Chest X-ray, PA view. Patient: 65 years old, sex F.
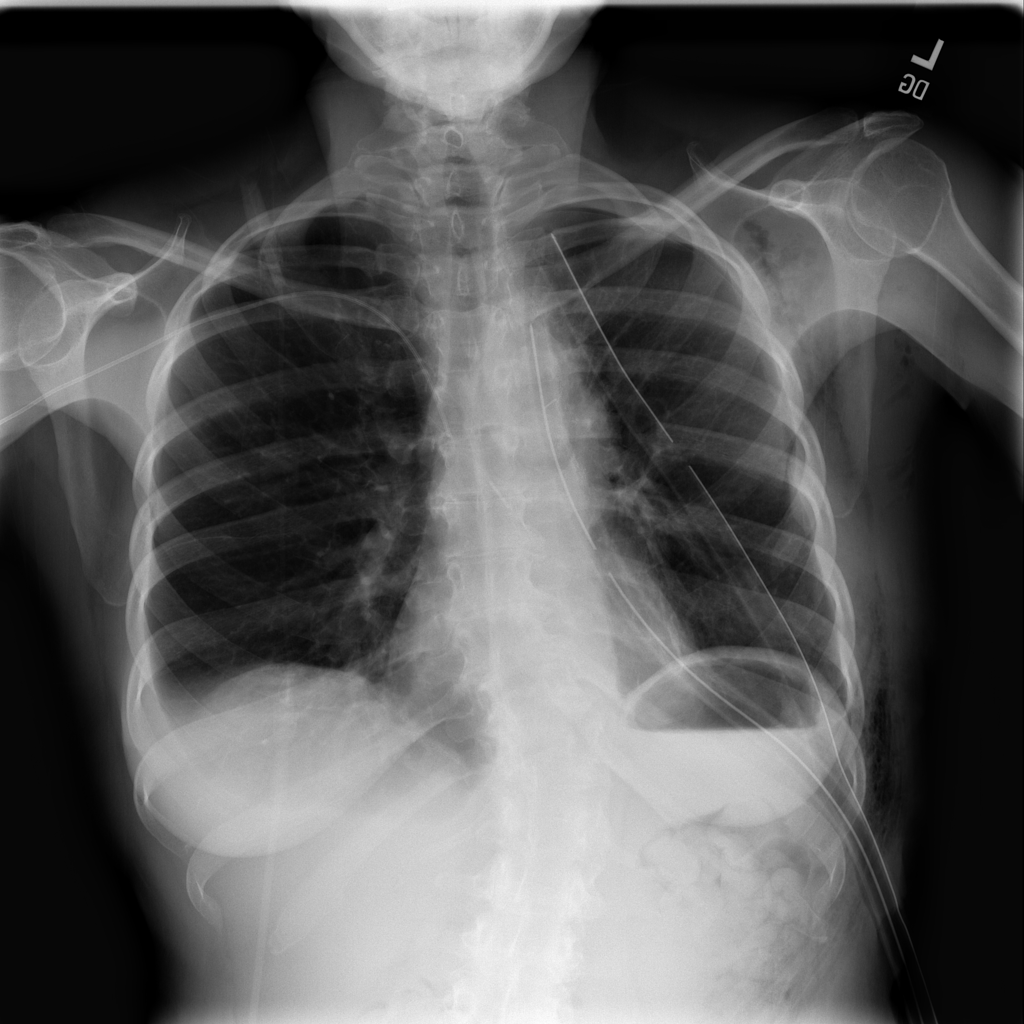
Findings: Emphysema, Pneumothorax